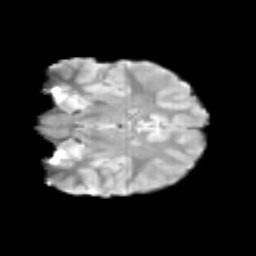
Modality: T2w
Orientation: coronal
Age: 9
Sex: male
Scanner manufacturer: siemens
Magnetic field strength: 3 T
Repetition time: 3.8 s
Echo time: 0.07 s